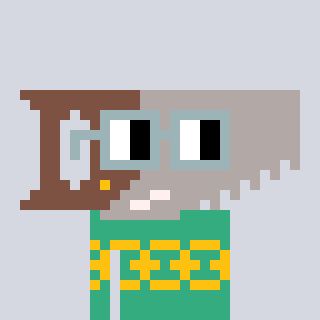
a pixel art character with square dark gray glasses, a saw-shaped head and a teal-colored body on a cool background